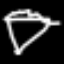
Label: diamond